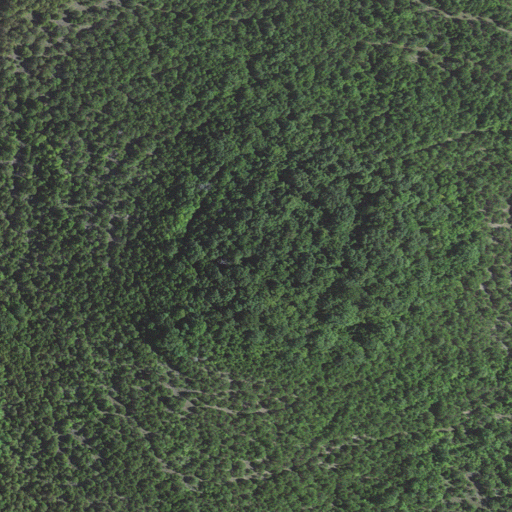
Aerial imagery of mountain in Arkansas named Sugarloaf Knob containing evergreen forest, deciduous forest, mixed forest, and open development